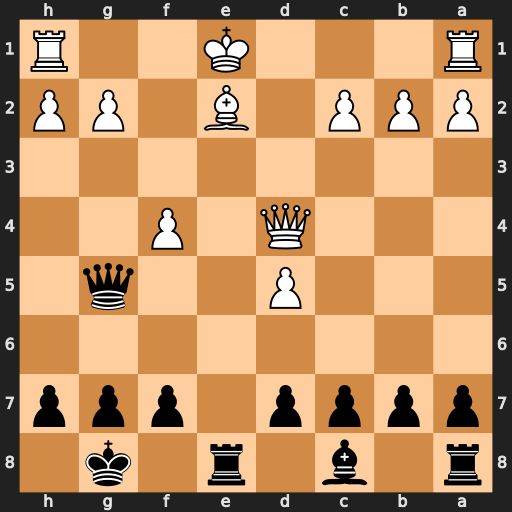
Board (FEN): r1b1r1k1/pppp1ppp/8/3P2q1/3Q1P2/8/PPP1B1PP/R3K2R
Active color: b
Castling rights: KQ
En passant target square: -
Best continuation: Qxg2 O-O-O Qxe2